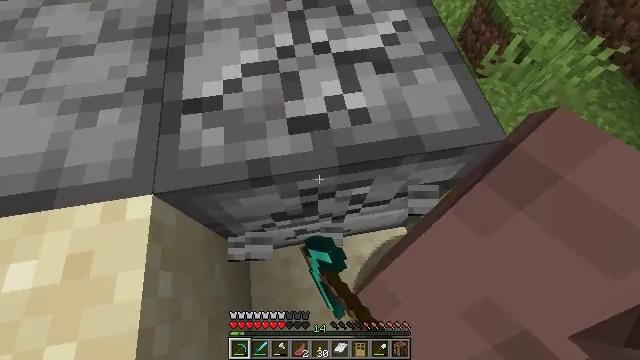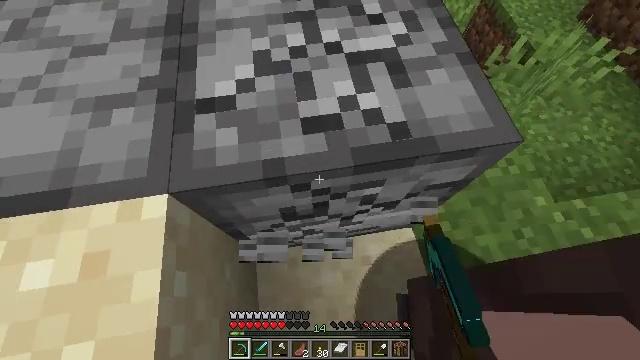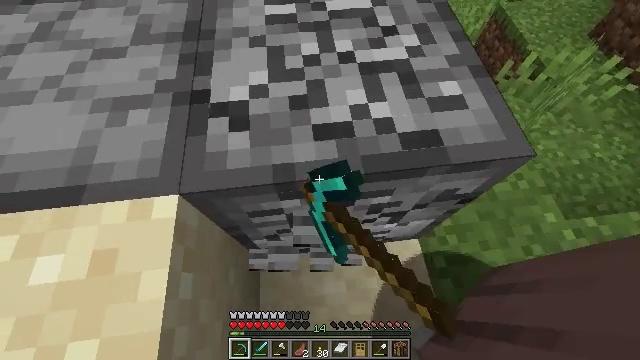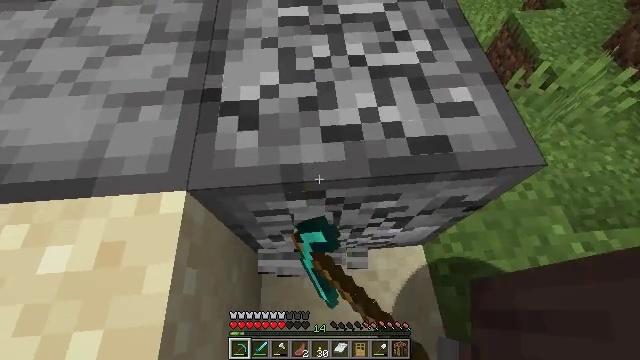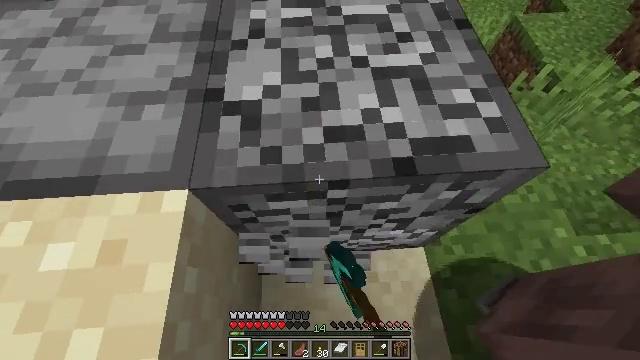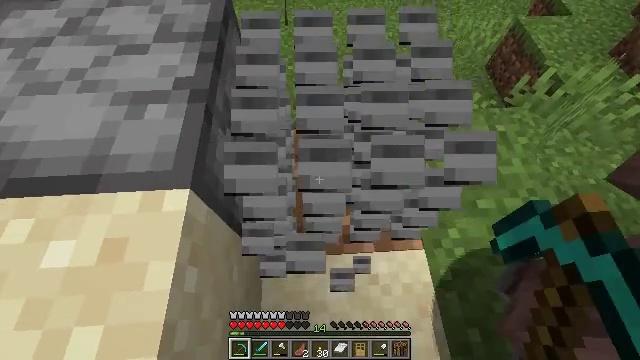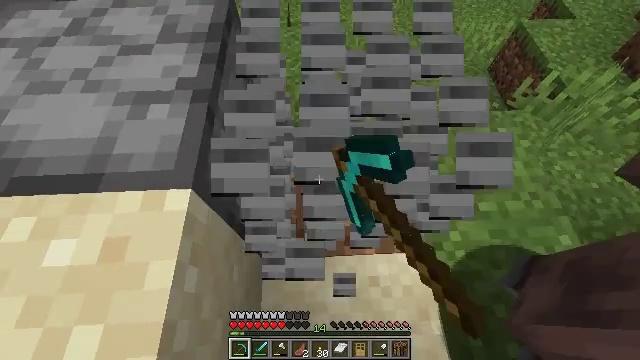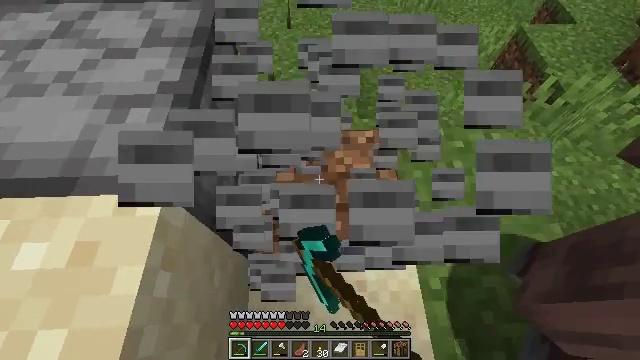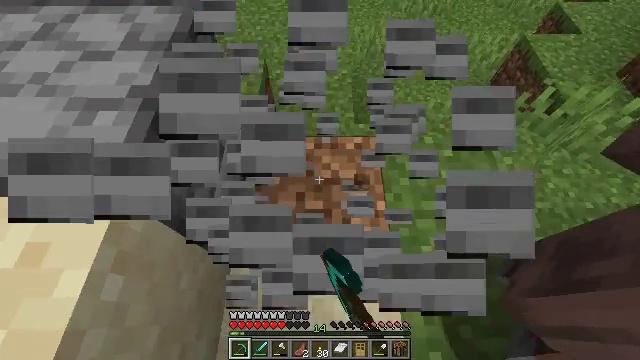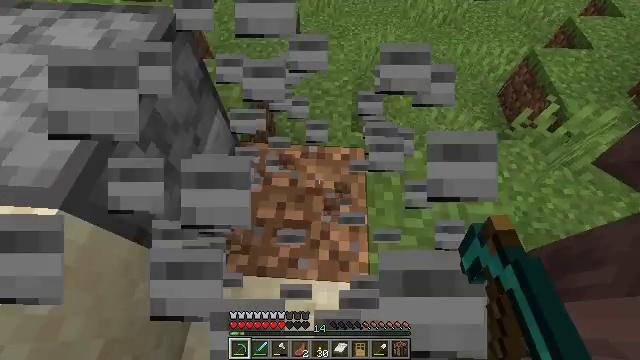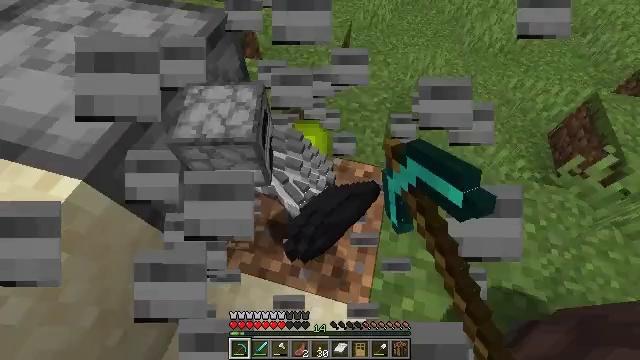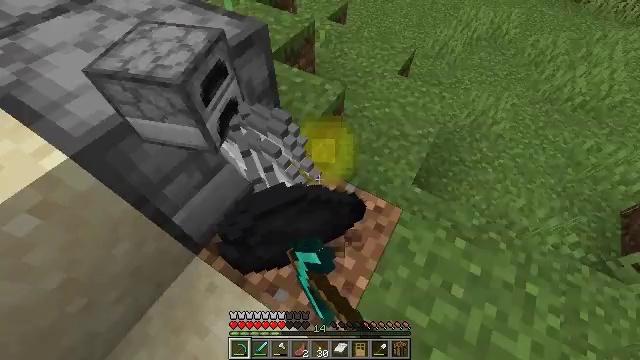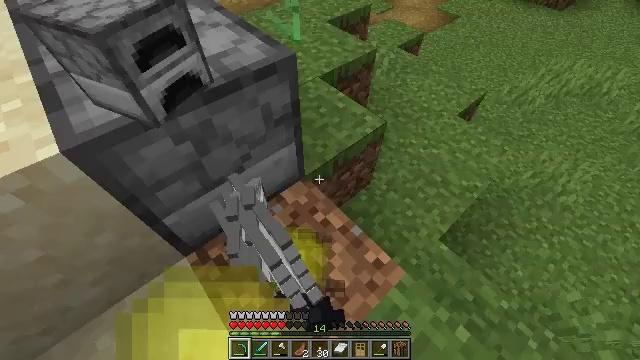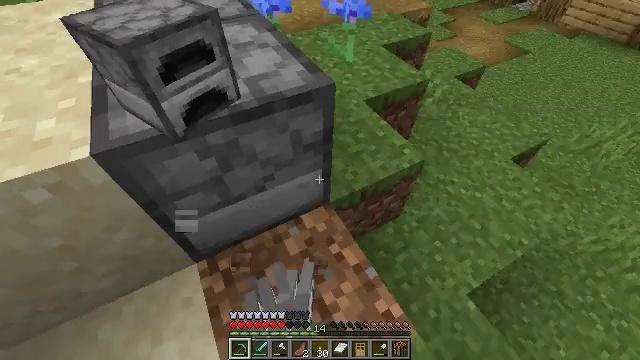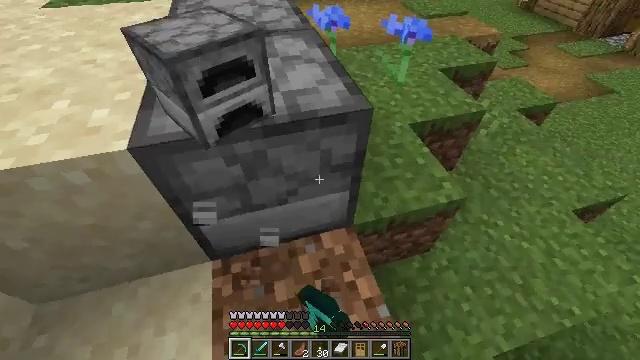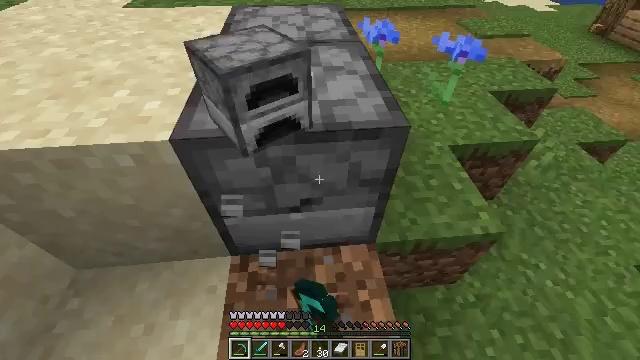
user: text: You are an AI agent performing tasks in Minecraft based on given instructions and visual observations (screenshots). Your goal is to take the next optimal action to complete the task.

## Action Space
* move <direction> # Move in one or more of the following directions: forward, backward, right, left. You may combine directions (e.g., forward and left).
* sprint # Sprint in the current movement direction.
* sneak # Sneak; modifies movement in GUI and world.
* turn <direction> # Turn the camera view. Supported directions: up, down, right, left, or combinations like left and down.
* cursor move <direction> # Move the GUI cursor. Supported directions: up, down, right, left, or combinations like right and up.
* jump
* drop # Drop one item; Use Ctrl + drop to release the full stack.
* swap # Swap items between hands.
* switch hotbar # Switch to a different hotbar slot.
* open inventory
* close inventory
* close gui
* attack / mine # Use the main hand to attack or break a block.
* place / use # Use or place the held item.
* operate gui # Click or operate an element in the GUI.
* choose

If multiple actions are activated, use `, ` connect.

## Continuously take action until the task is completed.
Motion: motion action
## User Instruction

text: Break the furnace to move it.
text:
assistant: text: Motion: attack / mine
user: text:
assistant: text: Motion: turn left and up, attack / mine
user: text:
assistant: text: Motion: turn left, attack / mine
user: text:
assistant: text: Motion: attack / mine
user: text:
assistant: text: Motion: attack / mine
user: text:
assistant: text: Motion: attack / mine
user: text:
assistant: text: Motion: move right, attack / mine
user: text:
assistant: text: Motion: move right, turn left, attack / mine
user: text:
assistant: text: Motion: move forward and move right, turn left, attack / mine
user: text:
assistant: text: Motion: move forward and move right, turn left and up, attack / mine
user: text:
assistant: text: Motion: move forward and move right, turn left and up, attack / mine
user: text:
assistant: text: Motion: move forward and move right, turn left and up, attack / mine
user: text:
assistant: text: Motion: move forward, turn left and up, attack / mine
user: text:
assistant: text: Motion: turn left and up, attack / mine
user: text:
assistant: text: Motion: turn left and up, attack / mine
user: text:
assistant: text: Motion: turn left and up, attack / mine
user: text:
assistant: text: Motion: attack / mine
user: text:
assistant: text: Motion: attack / mine
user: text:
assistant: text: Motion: attack / mine
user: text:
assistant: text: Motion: attack / mine
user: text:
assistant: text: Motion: attack / mine
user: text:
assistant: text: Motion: attack / mine
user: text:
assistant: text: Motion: attack / mine
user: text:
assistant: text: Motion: attack / mine
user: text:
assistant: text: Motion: attack / mine
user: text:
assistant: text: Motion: attack / mine
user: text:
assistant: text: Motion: attack / mine
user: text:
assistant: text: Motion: attack / mine
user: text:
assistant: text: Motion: attack / mine
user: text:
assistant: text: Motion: move forward, attack / mine